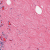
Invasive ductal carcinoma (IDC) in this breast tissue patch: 0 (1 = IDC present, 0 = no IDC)